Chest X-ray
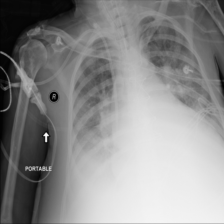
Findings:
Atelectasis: negative
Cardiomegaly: negative
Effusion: positive
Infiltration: positive
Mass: negative
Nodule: negative
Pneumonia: negative
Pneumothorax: negative
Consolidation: negative
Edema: negative
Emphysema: negative
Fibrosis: negative
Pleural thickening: negative
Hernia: negative